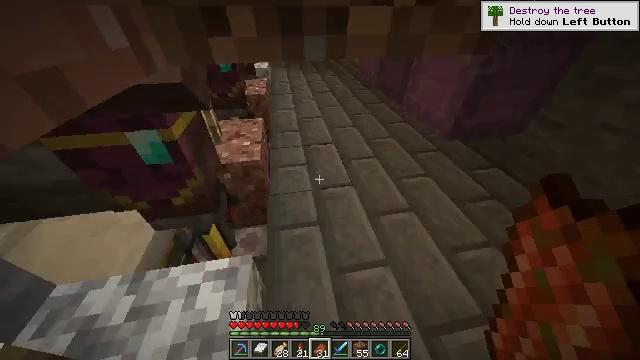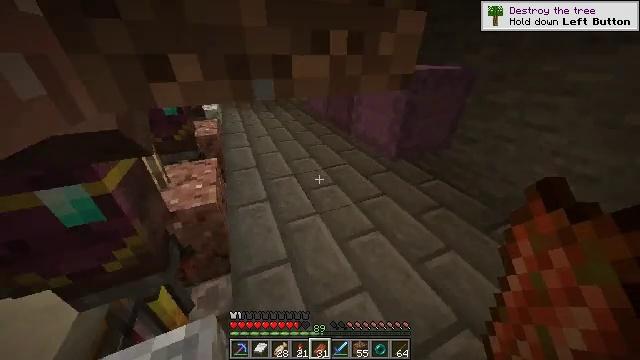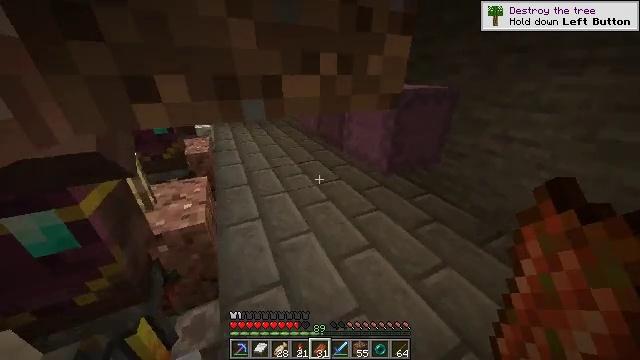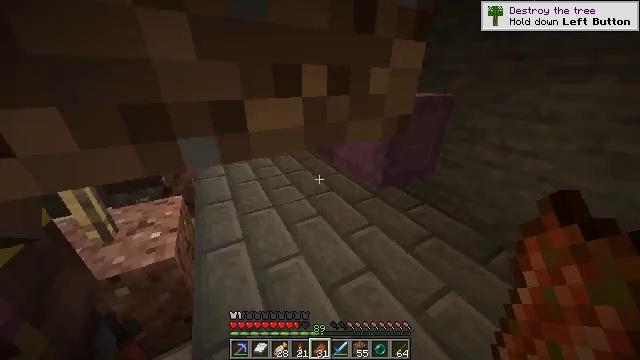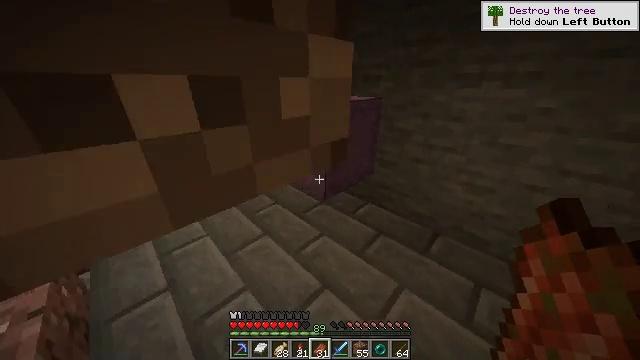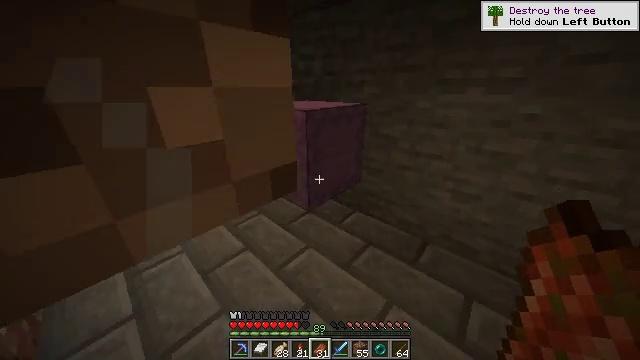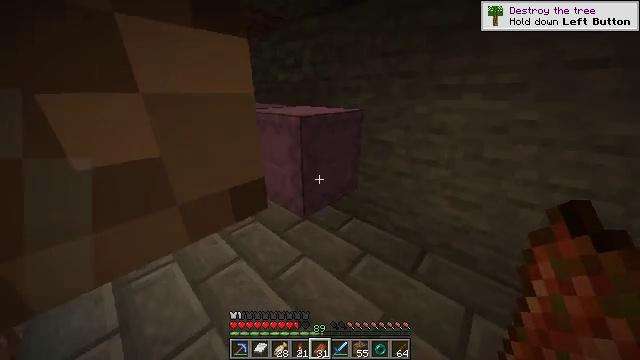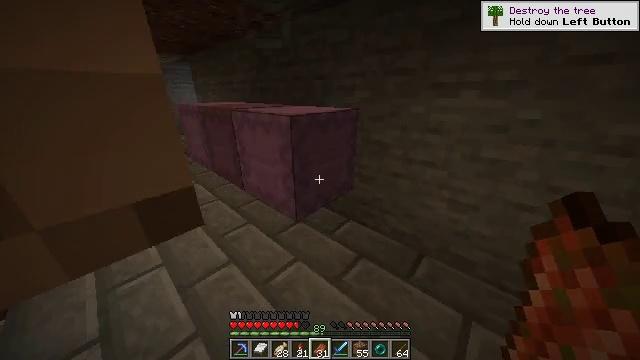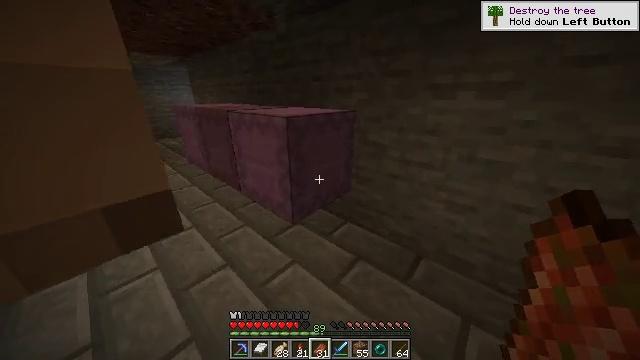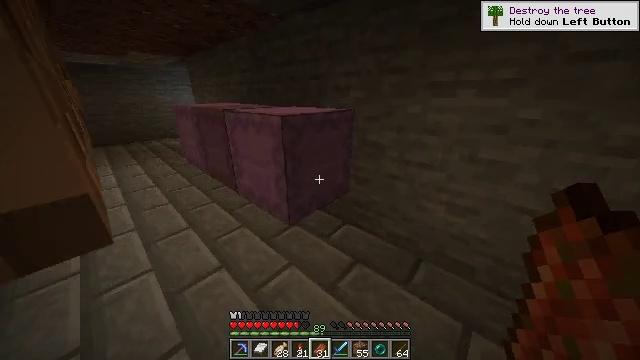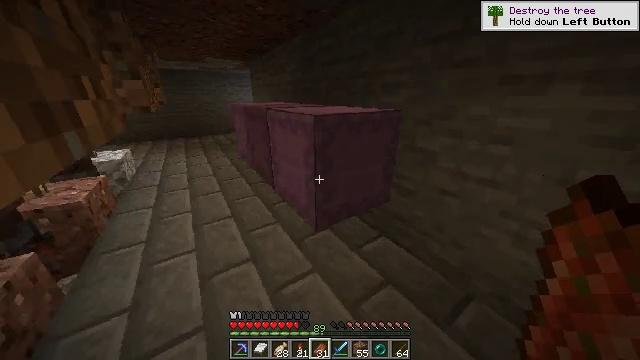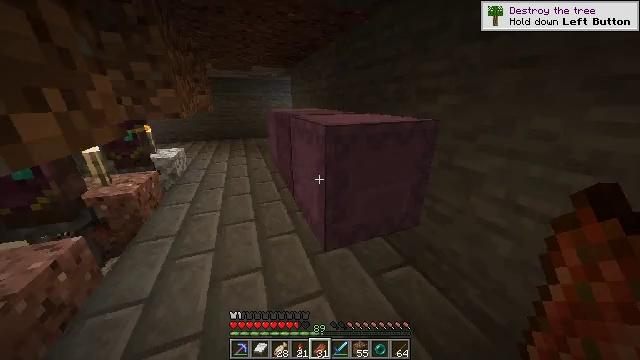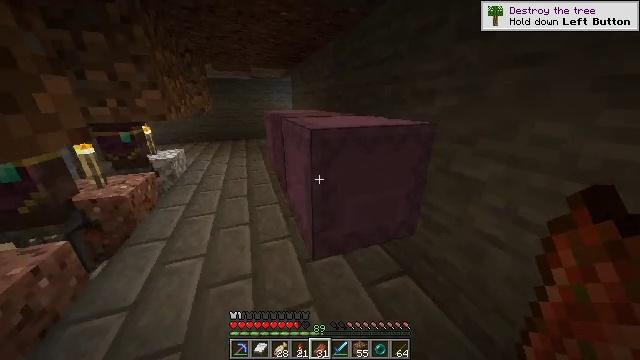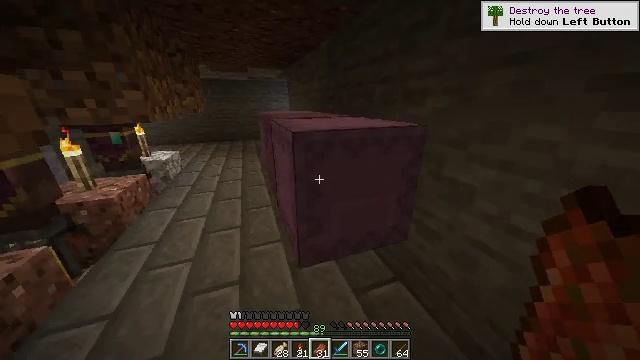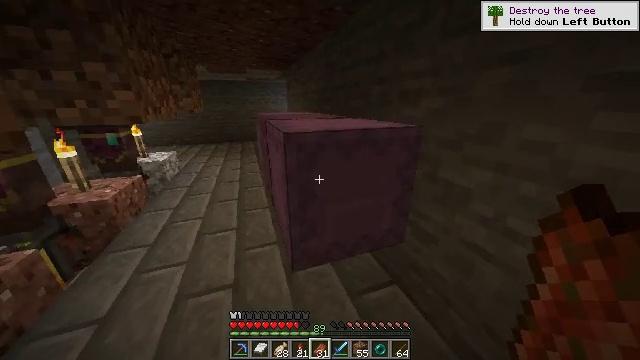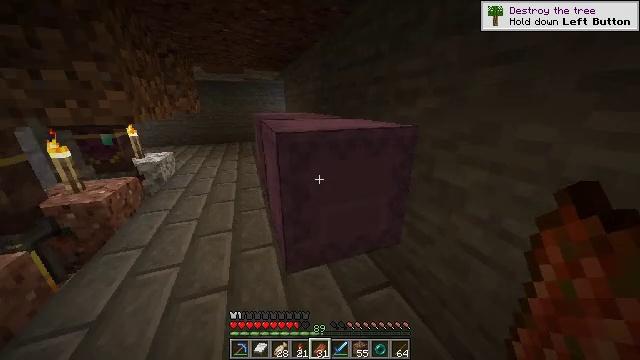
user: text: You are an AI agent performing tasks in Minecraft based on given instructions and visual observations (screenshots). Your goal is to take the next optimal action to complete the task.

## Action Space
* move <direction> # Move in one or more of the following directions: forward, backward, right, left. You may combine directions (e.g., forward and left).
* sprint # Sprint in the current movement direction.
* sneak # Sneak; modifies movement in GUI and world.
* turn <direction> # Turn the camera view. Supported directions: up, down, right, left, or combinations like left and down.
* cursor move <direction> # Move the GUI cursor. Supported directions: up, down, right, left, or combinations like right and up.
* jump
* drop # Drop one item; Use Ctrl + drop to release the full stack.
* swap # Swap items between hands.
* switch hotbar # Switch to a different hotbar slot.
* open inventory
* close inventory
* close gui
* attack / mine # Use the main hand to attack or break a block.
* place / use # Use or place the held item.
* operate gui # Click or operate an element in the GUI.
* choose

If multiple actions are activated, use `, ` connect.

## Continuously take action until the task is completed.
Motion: motion action
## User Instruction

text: Collect the shulker box to move it.
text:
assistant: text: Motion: turn right and up
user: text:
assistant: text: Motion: move forward, turn right and up
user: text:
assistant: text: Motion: move forward, turn right and up
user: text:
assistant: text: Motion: move forward, turn right
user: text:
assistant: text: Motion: move forward, turn right and up
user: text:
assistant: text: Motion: turn up
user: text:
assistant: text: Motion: no_op
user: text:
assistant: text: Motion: no_op
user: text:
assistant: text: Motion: move forward and move right
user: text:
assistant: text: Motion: move forward and move right, turn left
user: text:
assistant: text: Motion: move forward and move right, turn left and up
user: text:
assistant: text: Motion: turn left
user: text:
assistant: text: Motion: no_op
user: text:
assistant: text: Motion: no_op
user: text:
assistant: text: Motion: use / place
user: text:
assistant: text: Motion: use / place
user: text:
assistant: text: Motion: use / place
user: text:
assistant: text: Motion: no_op
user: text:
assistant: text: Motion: no_op
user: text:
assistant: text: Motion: cursor move up, open gui
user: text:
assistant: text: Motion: cursor move down
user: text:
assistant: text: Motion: no_op
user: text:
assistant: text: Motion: no_op
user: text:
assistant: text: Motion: cursor move right
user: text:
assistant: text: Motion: cursor move right and up
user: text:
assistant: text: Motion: cursor move right and up
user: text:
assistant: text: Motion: cursor move right and up
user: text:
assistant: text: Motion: cursor move right
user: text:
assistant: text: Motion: no_op
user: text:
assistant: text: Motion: cursor move left